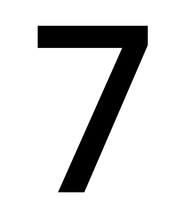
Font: Poppins-Medium